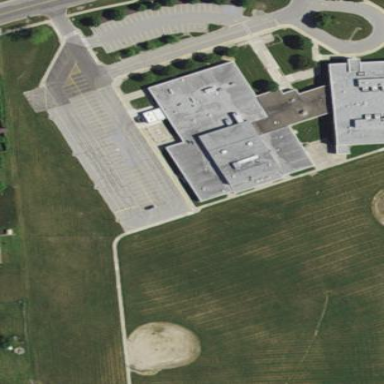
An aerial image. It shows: School building.